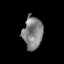
Tissue: prostate
Cell type: T cells
Senescence score: 0.1395
Nuclear area (px): 631
Mean DAPI intensity: 130.341